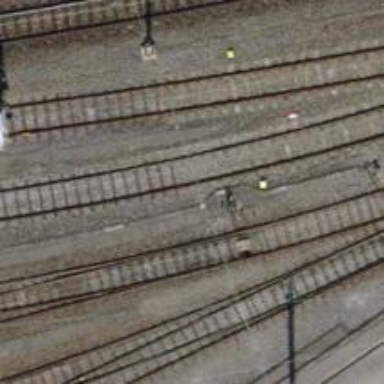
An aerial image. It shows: Railway switch.